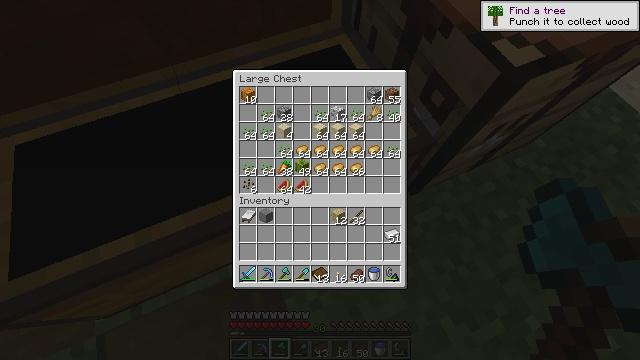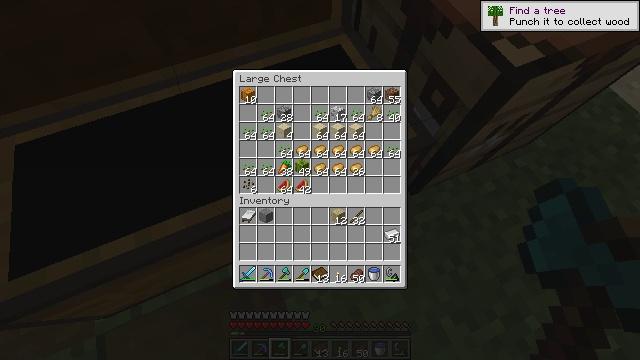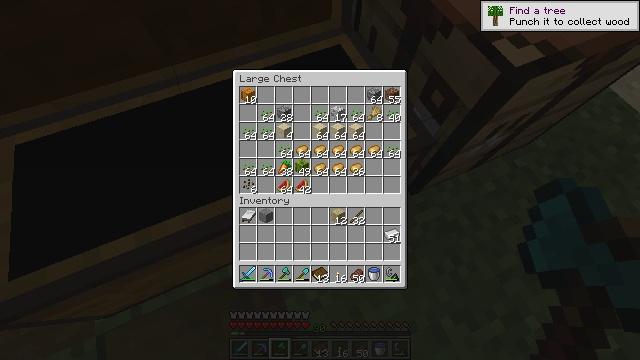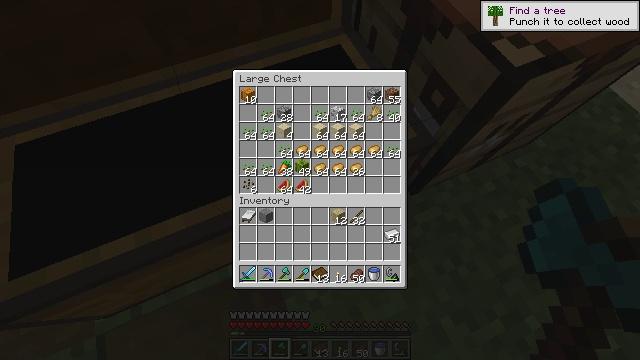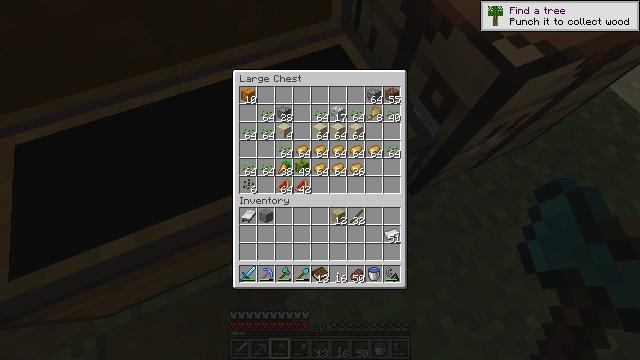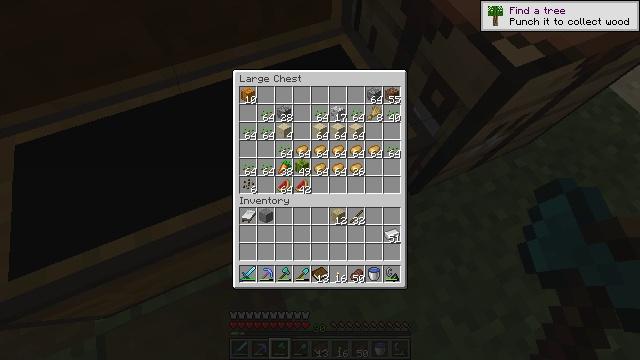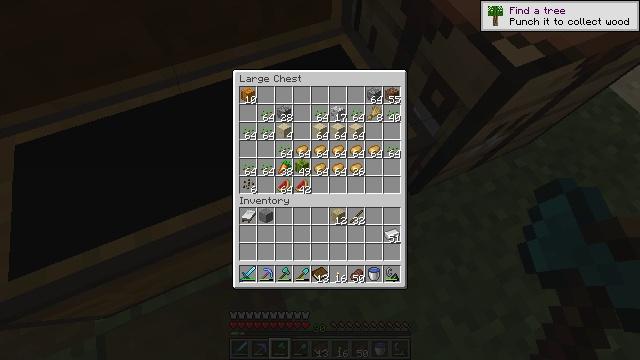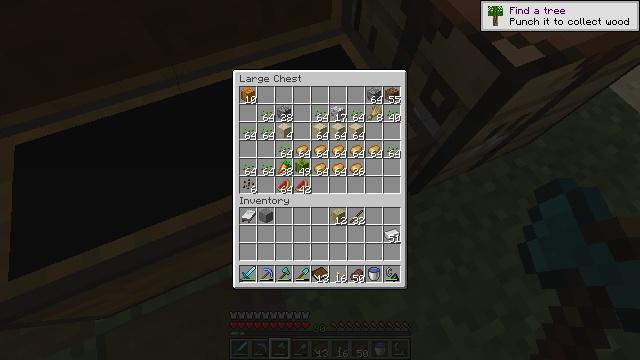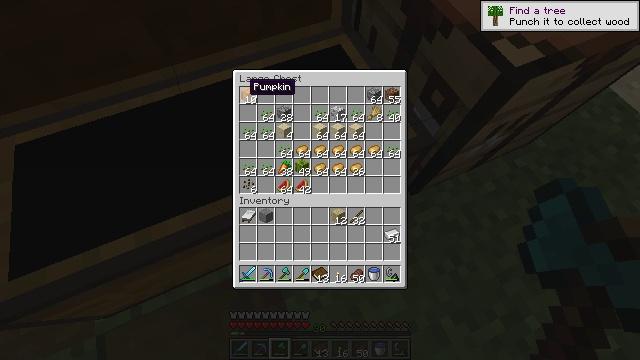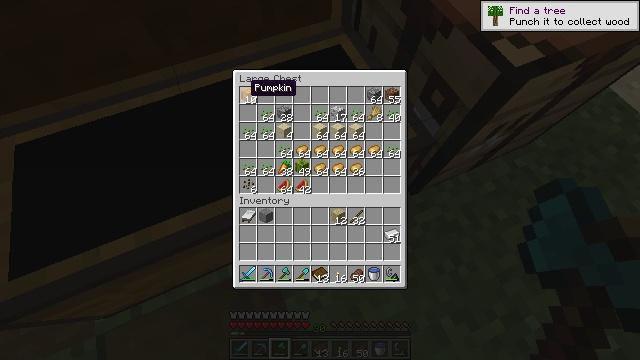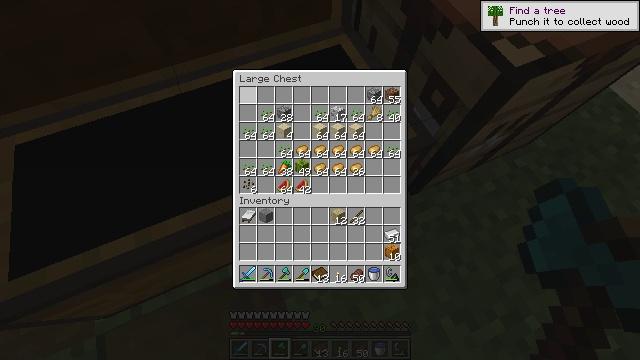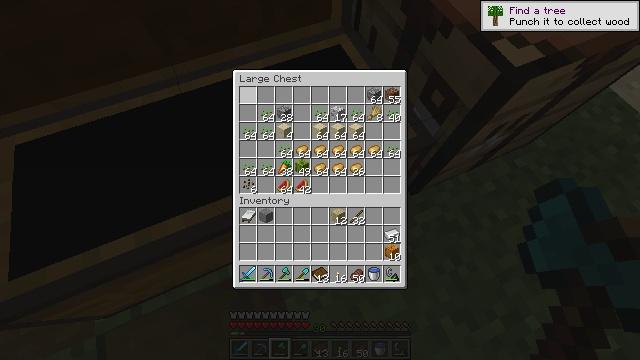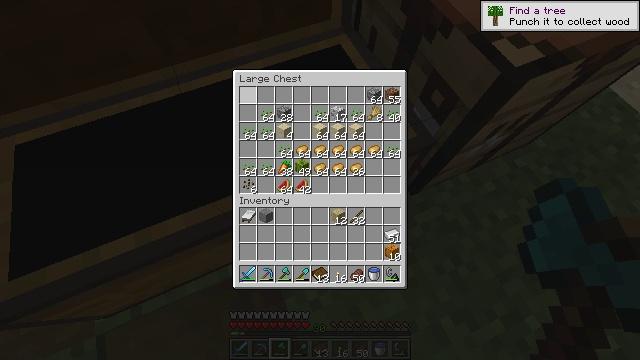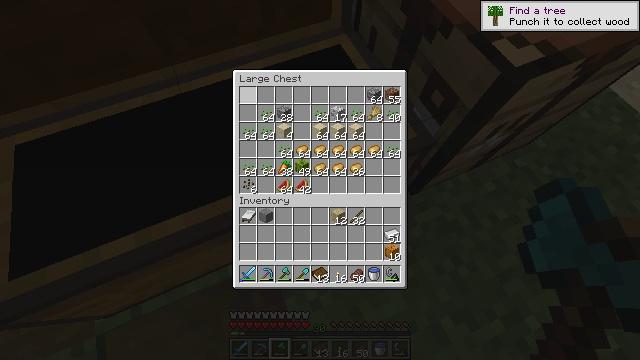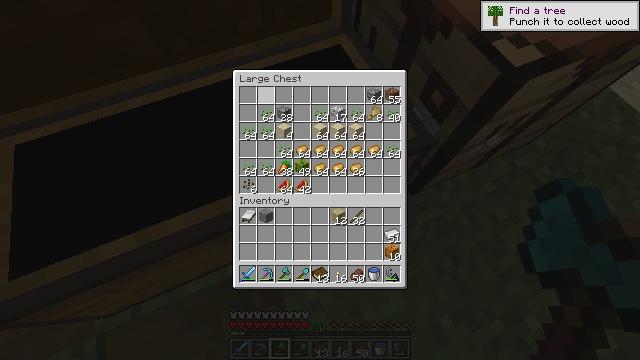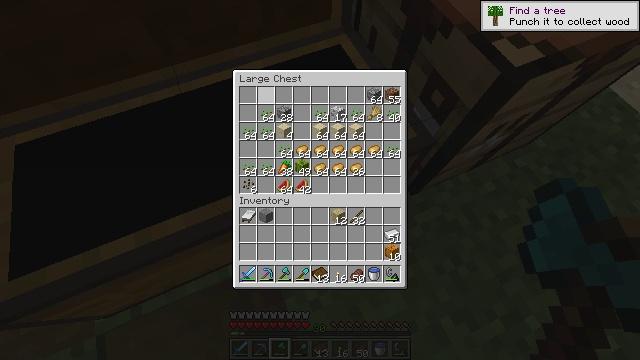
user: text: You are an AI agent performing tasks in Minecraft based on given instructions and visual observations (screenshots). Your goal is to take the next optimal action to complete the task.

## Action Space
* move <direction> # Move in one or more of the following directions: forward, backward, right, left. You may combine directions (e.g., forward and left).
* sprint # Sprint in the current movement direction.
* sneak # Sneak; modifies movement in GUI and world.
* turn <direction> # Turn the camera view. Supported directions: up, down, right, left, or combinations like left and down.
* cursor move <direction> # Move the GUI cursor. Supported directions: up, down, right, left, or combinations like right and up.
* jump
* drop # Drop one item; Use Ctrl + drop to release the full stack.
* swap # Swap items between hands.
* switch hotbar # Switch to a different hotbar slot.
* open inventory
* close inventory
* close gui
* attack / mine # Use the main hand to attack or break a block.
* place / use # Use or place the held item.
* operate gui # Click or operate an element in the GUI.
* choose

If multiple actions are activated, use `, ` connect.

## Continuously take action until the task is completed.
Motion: motion action
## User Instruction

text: Attack the powered rail to remove it.
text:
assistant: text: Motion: turn left
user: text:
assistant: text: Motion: turn down
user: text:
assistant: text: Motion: turn down
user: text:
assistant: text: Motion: turn down
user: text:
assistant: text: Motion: no_op
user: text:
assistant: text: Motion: no_op
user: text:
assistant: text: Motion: no_op
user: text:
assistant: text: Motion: sneak, turn down
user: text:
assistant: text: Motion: sneak
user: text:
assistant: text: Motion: sneak, attack / mine
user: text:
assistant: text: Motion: sneak, attack / mine
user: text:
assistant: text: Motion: sneak
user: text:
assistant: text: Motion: sneak
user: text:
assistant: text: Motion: sneak
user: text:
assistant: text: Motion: sneak
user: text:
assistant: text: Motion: sneak, turn right and down
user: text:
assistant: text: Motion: turn right and down
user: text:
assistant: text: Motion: turn right and down
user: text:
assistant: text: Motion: turn right
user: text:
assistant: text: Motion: no_op
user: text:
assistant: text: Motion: turn left and down
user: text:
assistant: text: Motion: turn left and down
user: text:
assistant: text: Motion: turn left
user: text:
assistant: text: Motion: no_op
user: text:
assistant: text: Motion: no_op
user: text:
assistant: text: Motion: turn up
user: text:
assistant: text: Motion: no_op
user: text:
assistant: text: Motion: no_op
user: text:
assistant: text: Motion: no_op
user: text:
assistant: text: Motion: sneak